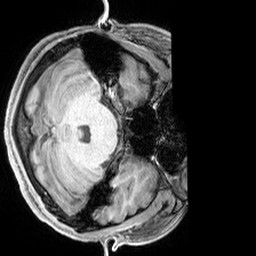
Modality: T1w
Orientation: axial
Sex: male
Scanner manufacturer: siemens
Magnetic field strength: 3 T
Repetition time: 2.3 s
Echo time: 0.00226 s